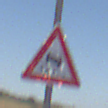
Verkehrszeichen: SchleuderOderRutschgefahr
Umgebung: Outdoor, RoadRail
Tageszeit: Midday
Wetter: Clear
Licht: Natural
Jahreszeit: Summer
Kontrast: HighContrast